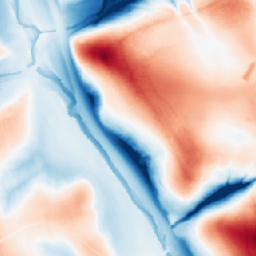
Category: edge_preserving
Decomposition family: guided
Decomposition parameters: radius: 32
eps: 0.1
Upsampling method: nearest
Upsampling parameters: scale: 8
Upsampling scale: 8